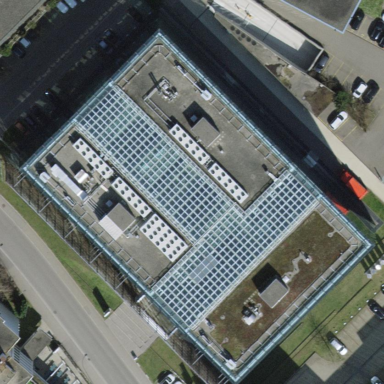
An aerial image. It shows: Office building with flat roof.